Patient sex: F
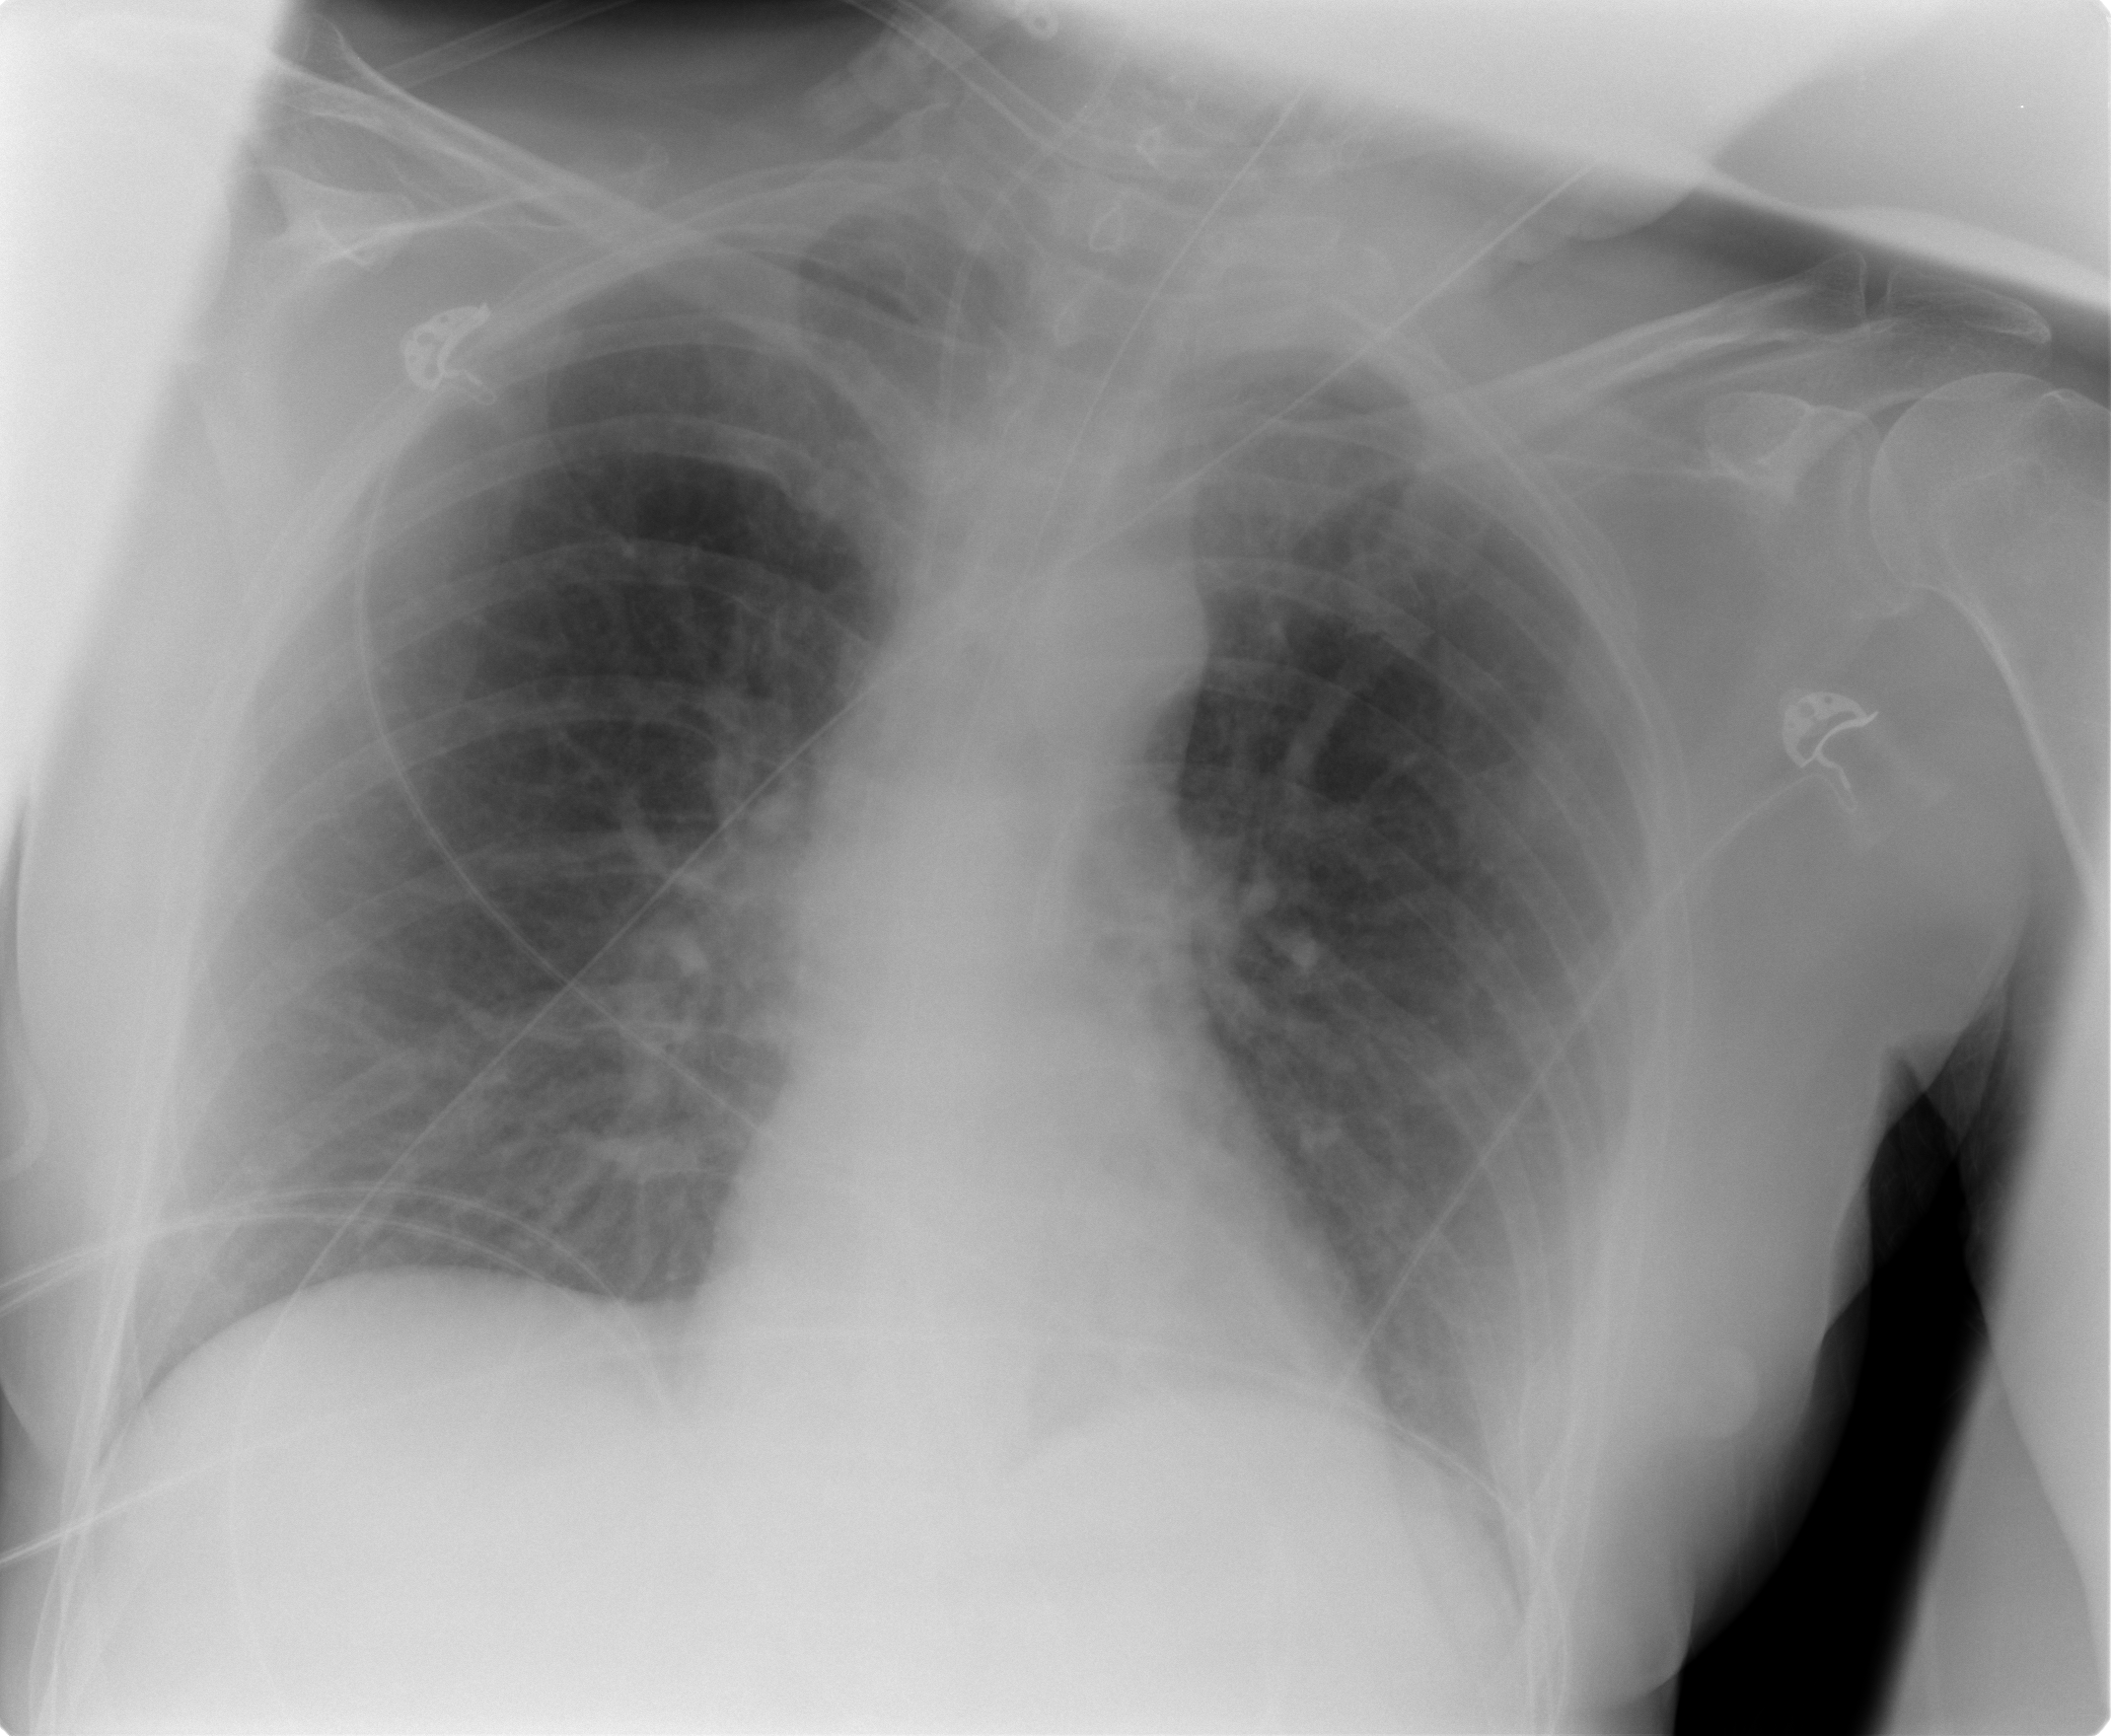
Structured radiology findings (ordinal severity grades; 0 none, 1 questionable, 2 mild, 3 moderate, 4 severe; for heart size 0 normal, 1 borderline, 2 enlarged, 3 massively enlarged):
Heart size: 0
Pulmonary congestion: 0
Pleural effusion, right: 0
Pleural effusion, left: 1
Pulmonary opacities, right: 0
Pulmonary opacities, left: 0
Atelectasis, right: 0
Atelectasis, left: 0